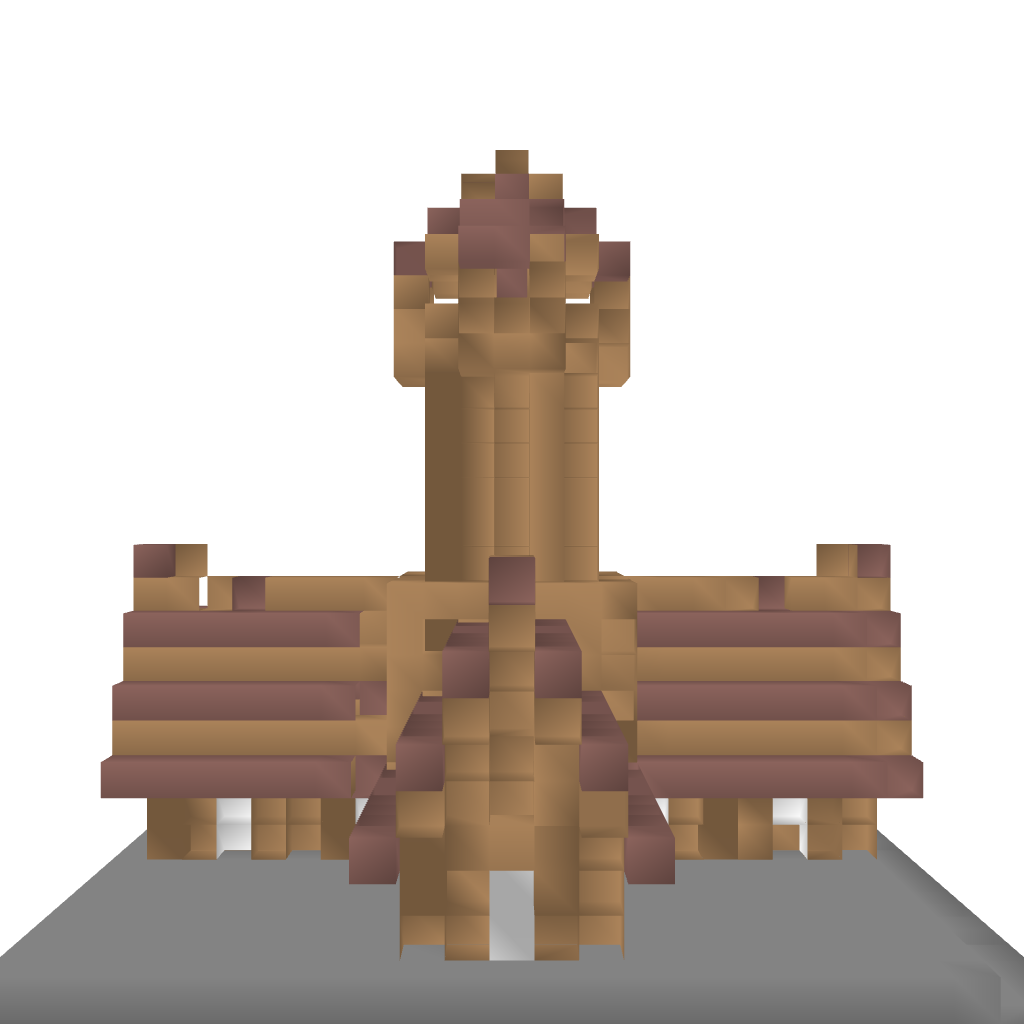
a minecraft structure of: Viking Hall high quality